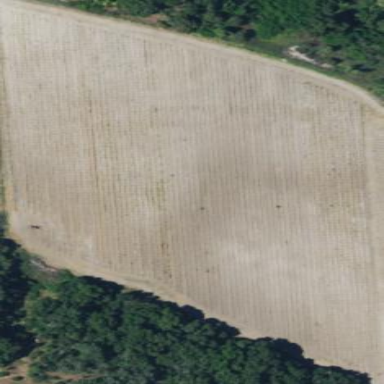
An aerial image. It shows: Vineyard with grape crops.